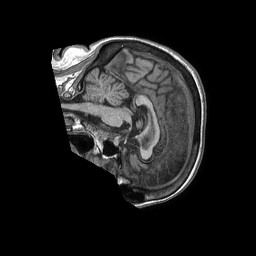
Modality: T1w
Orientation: sagittal
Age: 71
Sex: female
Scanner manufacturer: philips
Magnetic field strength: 1.5 T
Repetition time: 0.007598 s
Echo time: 0.003469 s